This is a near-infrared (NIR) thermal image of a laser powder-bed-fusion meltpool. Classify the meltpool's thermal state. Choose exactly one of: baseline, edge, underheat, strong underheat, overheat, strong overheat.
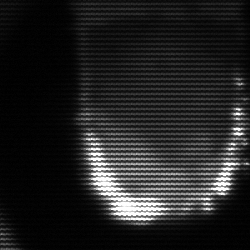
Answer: baseline